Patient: sex F, age 54
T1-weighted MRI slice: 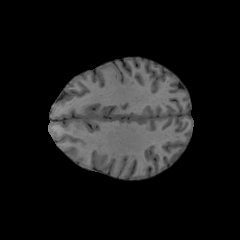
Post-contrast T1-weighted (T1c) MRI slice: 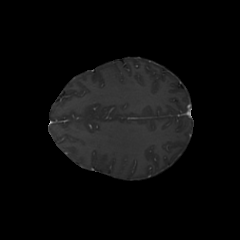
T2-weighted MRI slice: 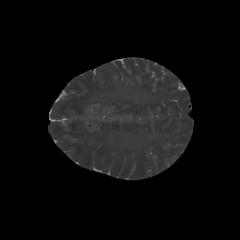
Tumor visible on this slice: no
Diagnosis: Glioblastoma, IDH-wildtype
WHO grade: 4